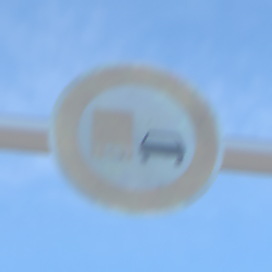
Verkehrszeichen: UeberholverbotKraftfahrzeuge
Umgebung: Outdoor, Nature
Tageszeit: MorningAfternoon
Wetter: PartlyCloudy
Licht: Natural
Jahreszeit: NotSpecified
Kontrast: HighContrast